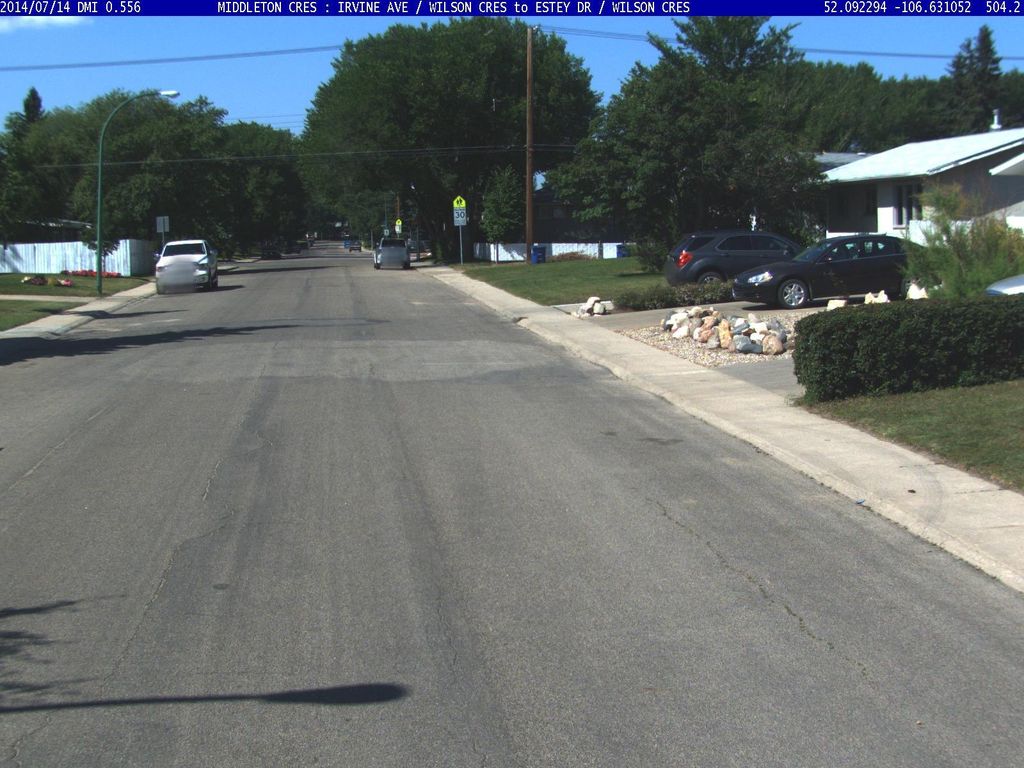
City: saskatoon